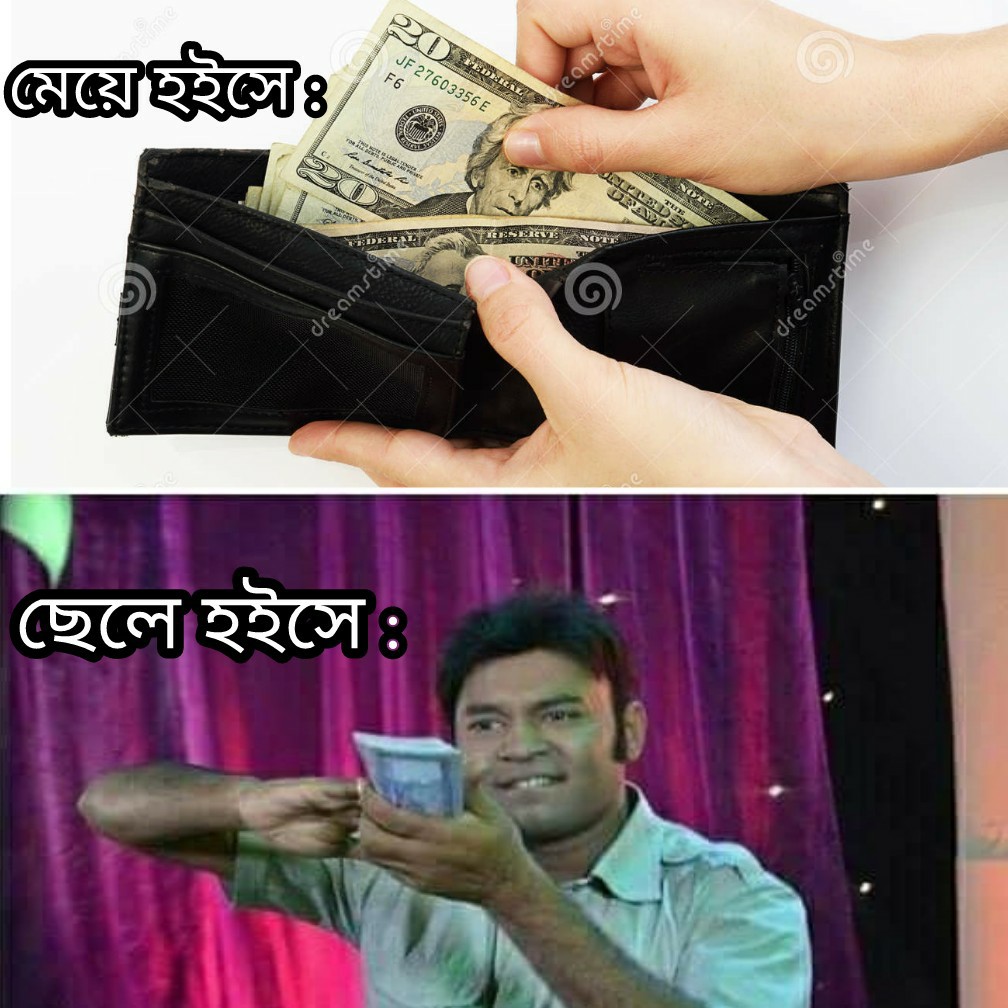
Caption:  মেয়ে হইসেঃ   ছেলে হইসেঃ
Label: hate